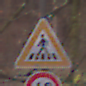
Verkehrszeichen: FussgaengerueberwegRechts
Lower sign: Geschwindigkeit60
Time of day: Midday
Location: Outdoor (Nature)
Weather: Overcast
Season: Autumn
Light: Natural